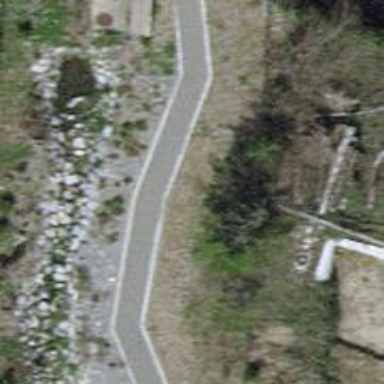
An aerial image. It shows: Footway with fine gravel surface.